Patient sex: M
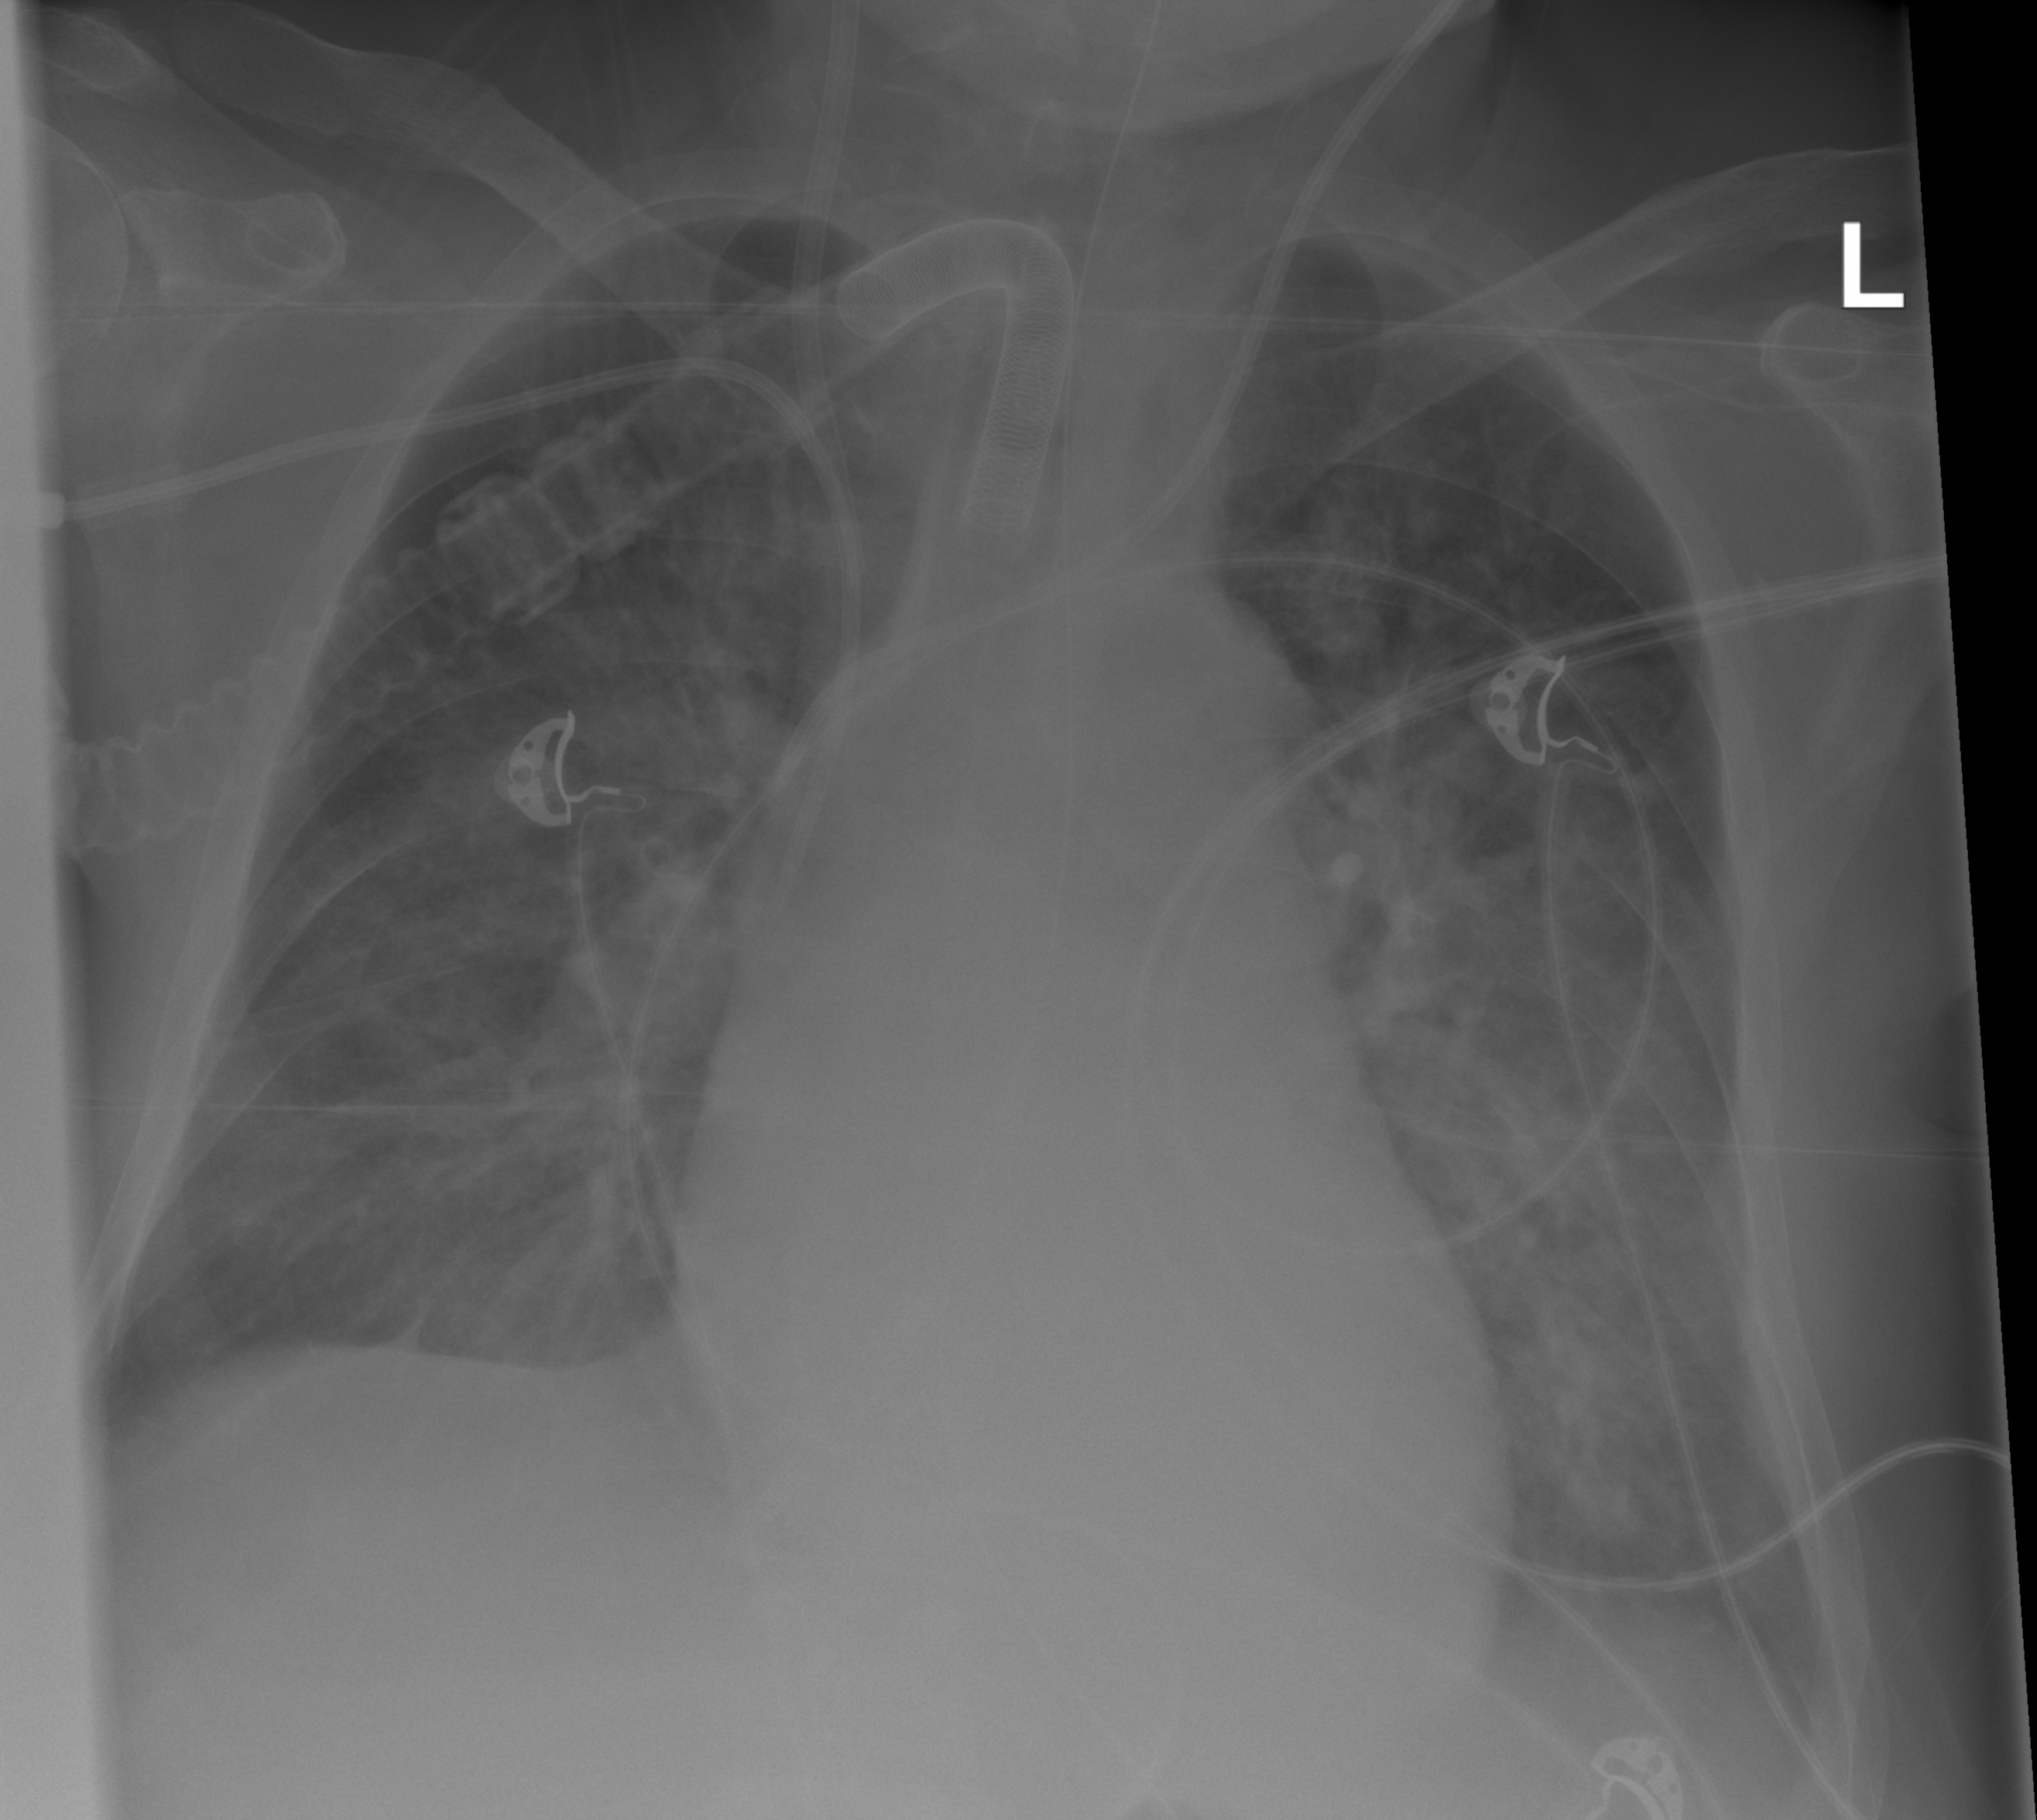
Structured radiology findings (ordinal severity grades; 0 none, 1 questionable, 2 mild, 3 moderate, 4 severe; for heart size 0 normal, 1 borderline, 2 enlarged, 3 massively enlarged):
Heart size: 0
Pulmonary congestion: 2
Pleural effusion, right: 2
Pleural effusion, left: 2
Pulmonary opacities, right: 0
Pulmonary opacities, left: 0
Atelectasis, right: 1
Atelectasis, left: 2